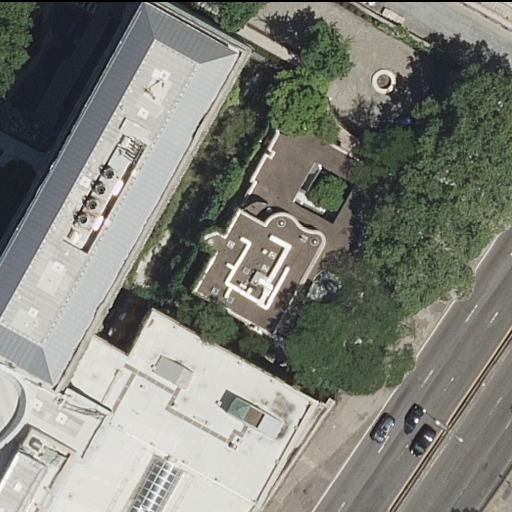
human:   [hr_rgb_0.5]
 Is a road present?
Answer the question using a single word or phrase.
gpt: yes

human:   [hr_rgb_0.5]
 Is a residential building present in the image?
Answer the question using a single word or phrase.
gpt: yes

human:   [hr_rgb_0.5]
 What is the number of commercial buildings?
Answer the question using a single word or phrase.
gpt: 0

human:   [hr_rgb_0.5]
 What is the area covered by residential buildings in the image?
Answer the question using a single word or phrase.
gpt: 4829m2

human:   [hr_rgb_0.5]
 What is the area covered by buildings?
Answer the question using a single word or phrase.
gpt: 4829m2

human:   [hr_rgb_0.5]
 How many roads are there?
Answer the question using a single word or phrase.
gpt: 4

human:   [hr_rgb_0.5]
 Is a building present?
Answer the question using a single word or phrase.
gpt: yes

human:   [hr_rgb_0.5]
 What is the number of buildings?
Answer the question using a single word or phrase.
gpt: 3

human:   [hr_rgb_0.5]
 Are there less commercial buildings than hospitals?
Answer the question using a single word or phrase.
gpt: yes

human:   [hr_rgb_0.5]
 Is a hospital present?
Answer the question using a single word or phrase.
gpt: yes

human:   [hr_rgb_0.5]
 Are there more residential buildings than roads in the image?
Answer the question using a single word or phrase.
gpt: no

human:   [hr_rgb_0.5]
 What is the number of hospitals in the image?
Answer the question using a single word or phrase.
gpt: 1

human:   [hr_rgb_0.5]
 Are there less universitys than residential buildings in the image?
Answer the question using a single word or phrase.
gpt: yes

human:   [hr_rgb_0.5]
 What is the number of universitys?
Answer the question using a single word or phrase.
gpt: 1

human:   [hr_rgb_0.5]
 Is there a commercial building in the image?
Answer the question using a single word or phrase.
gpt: no

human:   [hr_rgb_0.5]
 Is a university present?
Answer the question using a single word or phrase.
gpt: yes

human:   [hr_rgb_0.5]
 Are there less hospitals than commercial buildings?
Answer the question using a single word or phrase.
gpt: no

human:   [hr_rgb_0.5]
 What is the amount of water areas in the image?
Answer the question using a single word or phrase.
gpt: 0

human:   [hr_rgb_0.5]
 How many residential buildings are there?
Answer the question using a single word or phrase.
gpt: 3

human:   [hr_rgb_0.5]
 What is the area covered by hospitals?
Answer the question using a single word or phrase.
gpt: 305m2

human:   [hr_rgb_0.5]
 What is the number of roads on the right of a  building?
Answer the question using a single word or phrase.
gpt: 3

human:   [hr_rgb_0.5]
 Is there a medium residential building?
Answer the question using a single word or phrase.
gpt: no

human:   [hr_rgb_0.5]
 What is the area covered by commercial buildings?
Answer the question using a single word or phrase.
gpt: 0m2

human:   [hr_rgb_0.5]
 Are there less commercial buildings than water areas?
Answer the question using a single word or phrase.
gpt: no

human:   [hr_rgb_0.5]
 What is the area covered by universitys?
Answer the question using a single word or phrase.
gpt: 8295m2

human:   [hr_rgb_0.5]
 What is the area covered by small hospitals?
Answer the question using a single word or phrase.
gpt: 0m2

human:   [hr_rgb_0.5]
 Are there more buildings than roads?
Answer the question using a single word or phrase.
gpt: no

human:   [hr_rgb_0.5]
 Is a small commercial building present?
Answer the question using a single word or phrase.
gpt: no

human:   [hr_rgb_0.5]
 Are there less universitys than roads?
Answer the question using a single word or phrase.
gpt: yes

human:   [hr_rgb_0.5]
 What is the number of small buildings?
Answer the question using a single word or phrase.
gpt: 1

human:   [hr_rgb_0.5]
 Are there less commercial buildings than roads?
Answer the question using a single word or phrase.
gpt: yes

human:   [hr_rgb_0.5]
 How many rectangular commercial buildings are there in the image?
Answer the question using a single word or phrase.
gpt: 0

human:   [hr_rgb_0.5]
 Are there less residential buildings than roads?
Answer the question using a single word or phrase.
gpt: yes

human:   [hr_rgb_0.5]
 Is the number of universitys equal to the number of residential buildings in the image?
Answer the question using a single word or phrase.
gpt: no

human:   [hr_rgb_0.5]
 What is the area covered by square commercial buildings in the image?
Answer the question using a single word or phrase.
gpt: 0m2

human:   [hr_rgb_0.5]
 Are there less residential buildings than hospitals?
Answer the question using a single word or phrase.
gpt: no

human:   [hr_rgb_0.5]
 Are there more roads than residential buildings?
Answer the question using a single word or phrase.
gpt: yes

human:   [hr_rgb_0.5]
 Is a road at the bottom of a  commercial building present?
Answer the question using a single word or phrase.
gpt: no

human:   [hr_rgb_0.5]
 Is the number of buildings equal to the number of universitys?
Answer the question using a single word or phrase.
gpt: no

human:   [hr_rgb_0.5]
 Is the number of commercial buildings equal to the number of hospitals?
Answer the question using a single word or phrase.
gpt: no

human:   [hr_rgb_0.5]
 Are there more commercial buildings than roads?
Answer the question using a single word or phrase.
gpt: no

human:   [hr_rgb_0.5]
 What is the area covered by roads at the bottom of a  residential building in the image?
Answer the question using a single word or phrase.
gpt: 0m2

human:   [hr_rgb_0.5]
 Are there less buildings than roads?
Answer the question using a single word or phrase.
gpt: yes

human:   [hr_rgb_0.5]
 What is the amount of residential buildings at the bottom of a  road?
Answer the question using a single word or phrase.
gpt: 1

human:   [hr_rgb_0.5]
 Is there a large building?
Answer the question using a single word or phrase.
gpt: yes

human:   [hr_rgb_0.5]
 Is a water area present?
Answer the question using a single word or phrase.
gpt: no

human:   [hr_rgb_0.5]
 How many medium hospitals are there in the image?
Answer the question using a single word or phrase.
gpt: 1

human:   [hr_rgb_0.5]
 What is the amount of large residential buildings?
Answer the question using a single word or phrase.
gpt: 2

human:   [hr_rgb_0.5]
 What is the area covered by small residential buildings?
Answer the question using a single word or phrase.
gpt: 30m2

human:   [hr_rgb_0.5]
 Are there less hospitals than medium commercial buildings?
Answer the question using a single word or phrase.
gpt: no

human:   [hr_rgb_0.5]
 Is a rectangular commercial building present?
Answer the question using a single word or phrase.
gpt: no

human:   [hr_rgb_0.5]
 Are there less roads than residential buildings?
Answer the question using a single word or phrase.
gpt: no

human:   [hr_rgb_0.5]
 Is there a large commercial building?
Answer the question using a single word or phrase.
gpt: no

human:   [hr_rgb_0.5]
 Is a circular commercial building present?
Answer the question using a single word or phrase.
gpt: no

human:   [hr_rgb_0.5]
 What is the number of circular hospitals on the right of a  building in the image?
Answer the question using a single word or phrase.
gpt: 0

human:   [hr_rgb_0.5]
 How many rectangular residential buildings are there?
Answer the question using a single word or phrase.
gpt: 1

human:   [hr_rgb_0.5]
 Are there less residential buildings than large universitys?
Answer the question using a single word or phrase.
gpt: no

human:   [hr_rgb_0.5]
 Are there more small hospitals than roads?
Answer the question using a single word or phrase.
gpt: no

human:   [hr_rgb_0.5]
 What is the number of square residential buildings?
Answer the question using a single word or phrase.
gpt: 0

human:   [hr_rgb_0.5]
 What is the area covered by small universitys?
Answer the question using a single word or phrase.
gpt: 0m2

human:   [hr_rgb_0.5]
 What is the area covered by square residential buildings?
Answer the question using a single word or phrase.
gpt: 0m2

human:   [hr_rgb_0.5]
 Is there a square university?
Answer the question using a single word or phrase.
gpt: no

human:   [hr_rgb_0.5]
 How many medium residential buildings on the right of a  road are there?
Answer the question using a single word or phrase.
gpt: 0

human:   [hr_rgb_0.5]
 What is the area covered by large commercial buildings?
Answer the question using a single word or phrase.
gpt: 0m2